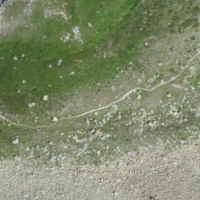
EUNIS habitat code: 48
Species observed at this site:
Viola calcarata